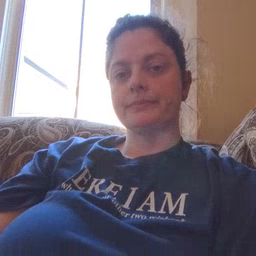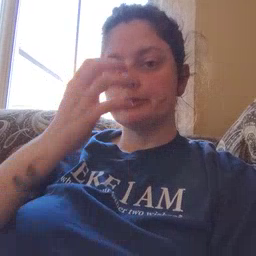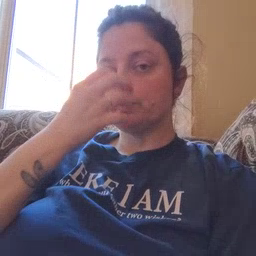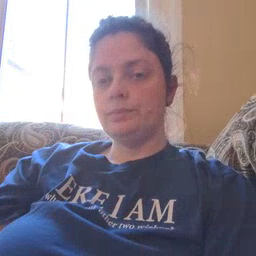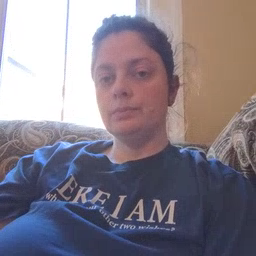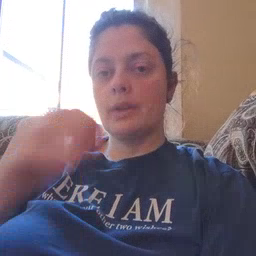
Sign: clown